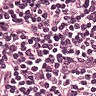
Metastatic tissue present: no